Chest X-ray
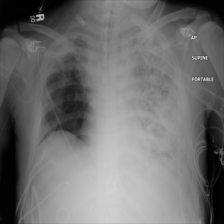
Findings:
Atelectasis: negative
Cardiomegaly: negative
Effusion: negative
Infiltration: negative
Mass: negative
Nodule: negative
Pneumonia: negative
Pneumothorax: negative
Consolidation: negative
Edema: negative
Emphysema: negative
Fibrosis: negative
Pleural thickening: negative
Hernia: negative